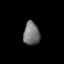
Tissue: lung
Cell type: Myeloid cells
Senescence score: 0.5866
Nuclear area (px): 373
Mean DAPI intensity: 116.059